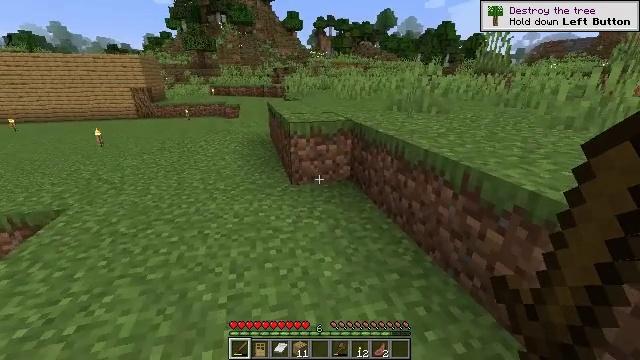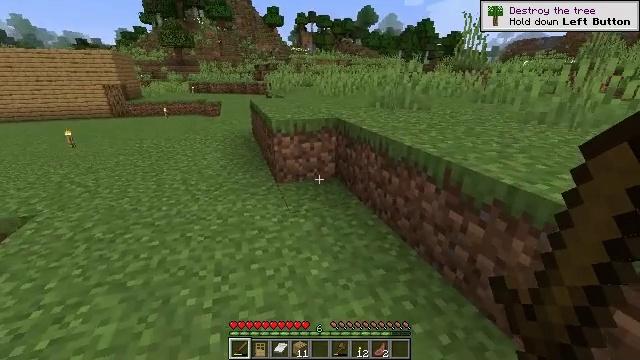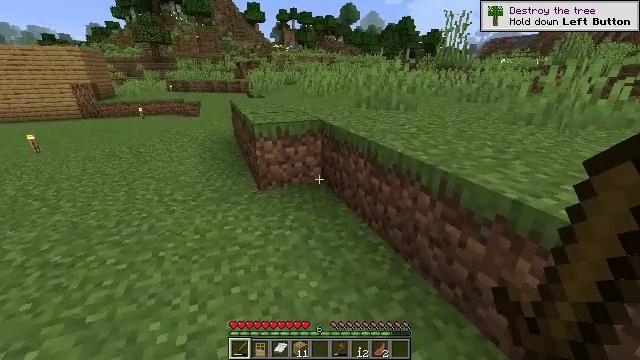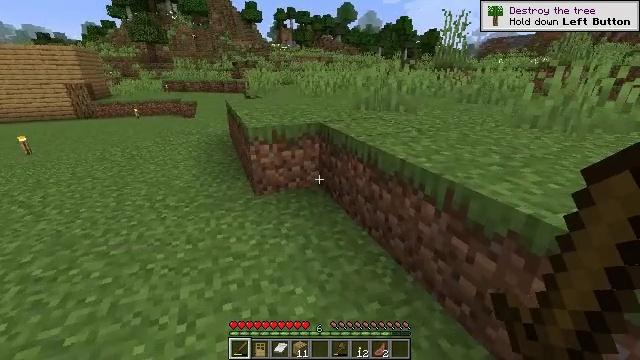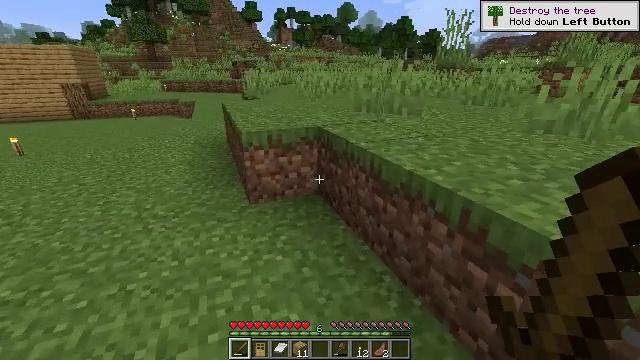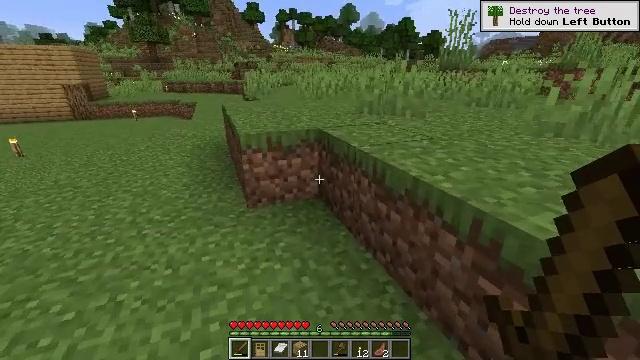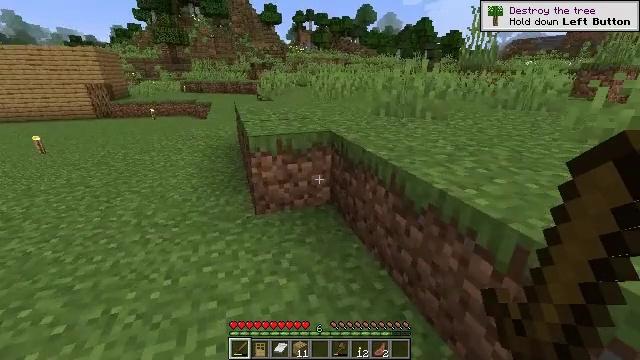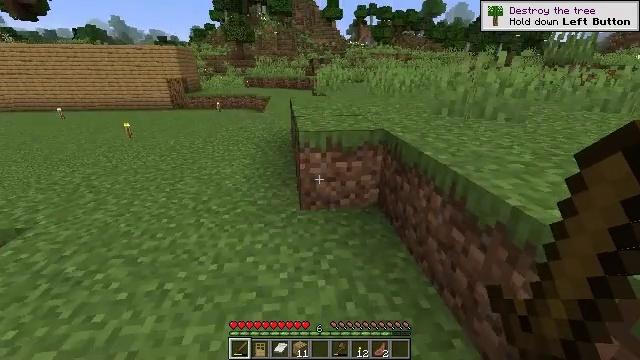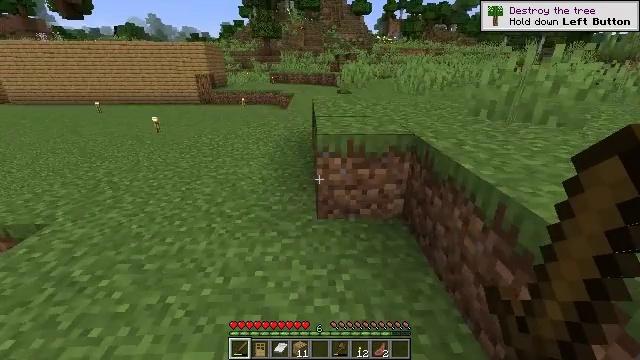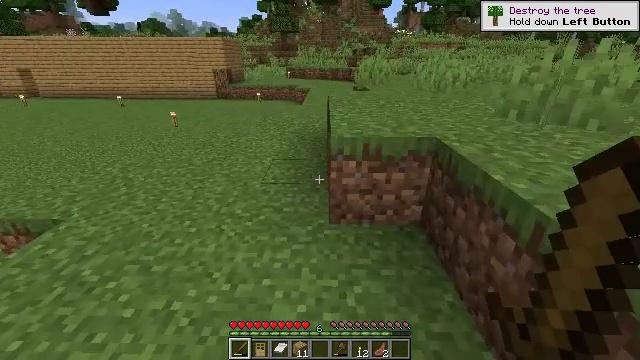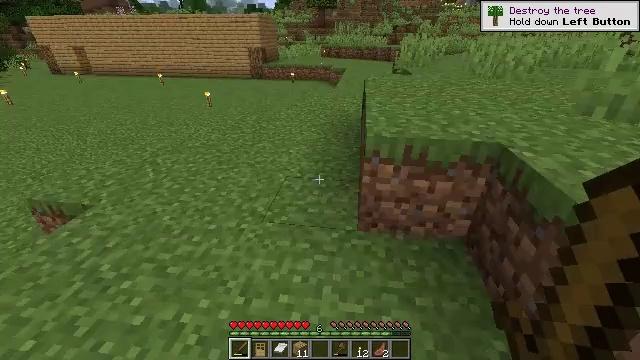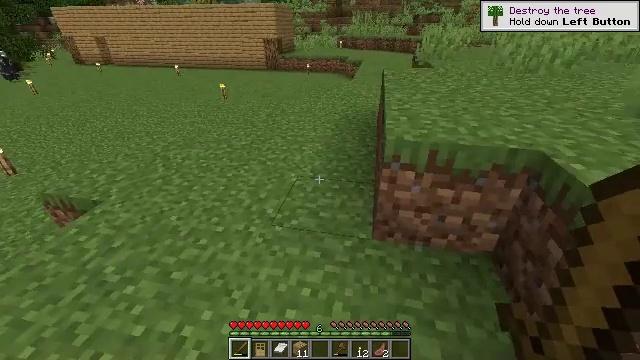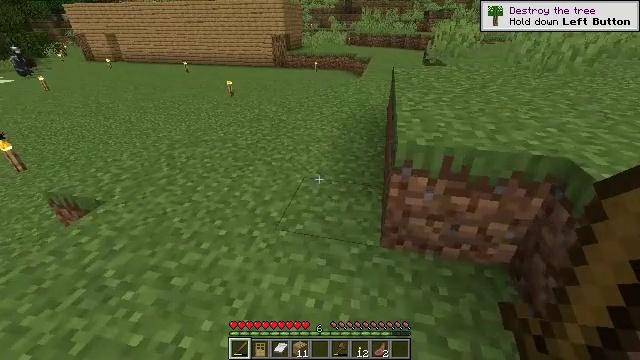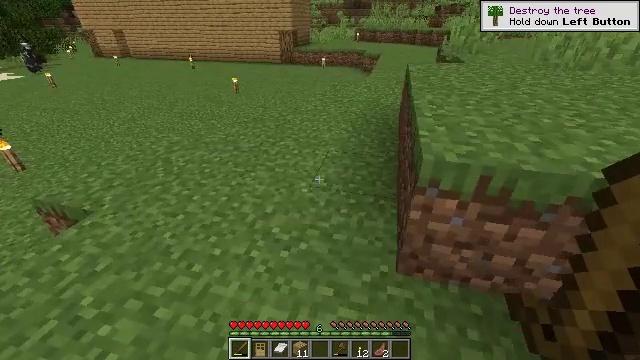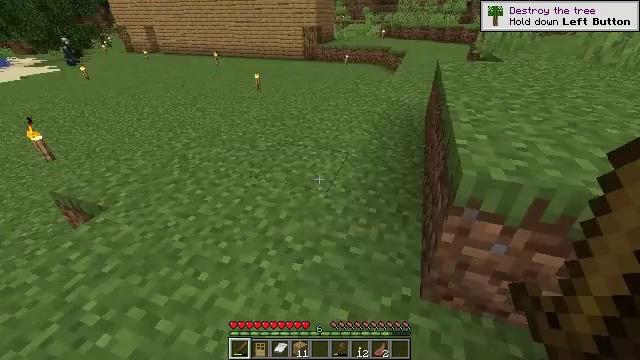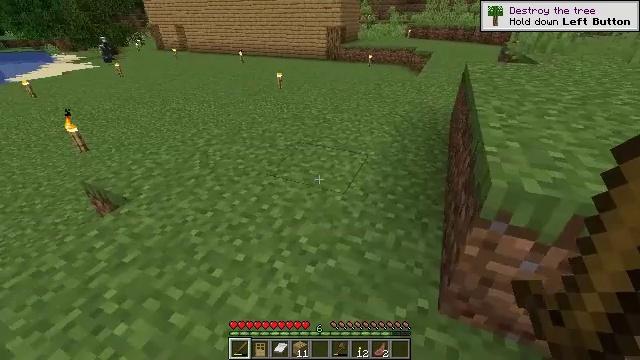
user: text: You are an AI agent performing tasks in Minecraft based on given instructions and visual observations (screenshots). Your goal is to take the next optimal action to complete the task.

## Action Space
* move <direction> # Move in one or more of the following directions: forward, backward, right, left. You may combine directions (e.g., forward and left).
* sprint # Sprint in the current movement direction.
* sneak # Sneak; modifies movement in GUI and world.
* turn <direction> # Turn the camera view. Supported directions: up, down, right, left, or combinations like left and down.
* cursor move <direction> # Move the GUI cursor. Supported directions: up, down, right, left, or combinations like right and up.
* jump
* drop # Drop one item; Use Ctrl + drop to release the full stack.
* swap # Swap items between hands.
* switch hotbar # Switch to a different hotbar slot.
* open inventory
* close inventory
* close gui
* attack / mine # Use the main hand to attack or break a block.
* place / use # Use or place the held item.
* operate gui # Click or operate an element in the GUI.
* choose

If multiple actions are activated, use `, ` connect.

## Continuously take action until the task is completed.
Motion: motion action
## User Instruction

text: Mine grass block from the ground.
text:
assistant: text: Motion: move forward, turn right
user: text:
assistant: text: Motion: move forward, turn right
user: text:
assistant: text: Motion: move forward
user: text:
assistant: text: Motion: move forward
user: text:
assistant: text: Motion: move forward
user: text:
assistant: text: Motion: move forward, turn left
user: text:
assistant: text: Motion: move forward, turn left
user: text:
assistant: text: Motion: move forward, turn left
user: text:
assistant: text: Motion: move forward, turn left
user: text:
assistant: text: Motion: move forward, turn left and down
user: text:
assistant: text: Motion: move forward, turn left and down
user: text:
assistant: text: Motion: move forward, turn left
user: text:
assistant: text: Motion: move forward, turn left
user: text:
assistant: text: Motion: move forward, turn left
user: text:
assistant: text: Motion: move forward, turn left
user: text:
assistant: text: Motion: move forward, turn left
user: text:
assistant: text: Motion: move forward, turn left
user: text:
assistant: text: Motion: move forward, turn left and up
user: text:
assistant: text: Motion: move forward, turn left
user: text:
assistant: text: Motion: move forward, turn left
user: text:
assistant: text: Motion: move forward, turn left
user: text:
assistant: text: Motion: move forward
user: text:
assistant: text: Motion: move forward
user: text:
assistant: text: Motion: move forward
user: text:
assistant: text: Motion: move forward, turn right
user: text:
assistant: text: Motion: move forward, turn right
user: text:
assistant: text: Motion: move forward, turn right
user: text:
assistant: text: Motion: turn right
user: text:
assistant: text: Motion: turn right
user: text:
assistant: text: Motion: turn right